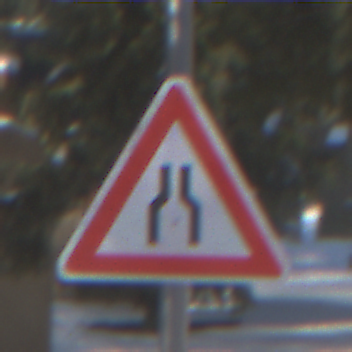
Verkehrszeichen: VerengteFahrbahn
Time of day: MorningAfternoon
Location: Outdoor (Special)
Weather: Clear
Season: Winter
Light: Natural